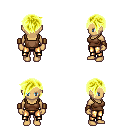
a pixel art fantasy rpg character, female body template, human, tanned skin, brown pirate shirt, gold greaves, gold pixie cut hairstyle, leather bracers, four views (front, back, left, right), 2x2 character sprite sheet, small pixel art, hard edges, no anti-aliasing